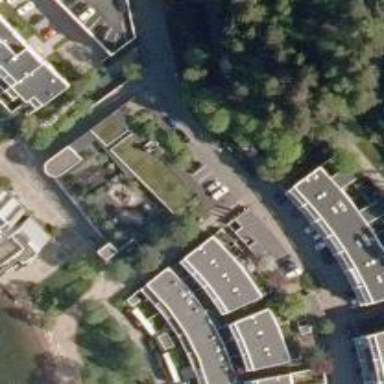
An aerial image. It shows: Parking building with flat roof.